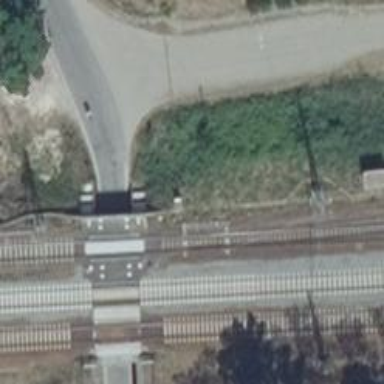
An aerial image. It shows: Railway track with contact lines for electrification.